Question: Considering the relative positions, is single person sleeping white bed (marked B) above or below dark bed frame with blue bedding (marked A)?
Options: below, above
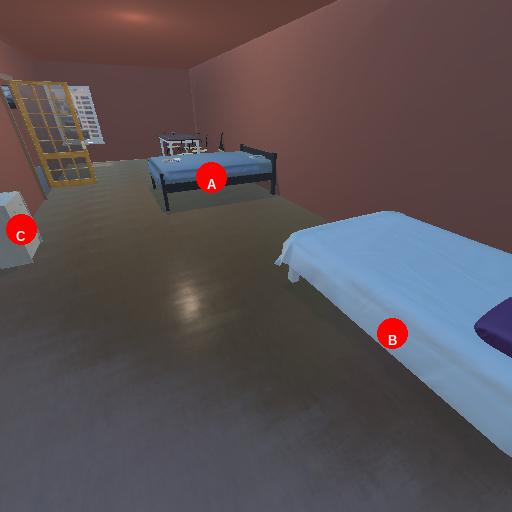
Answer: below